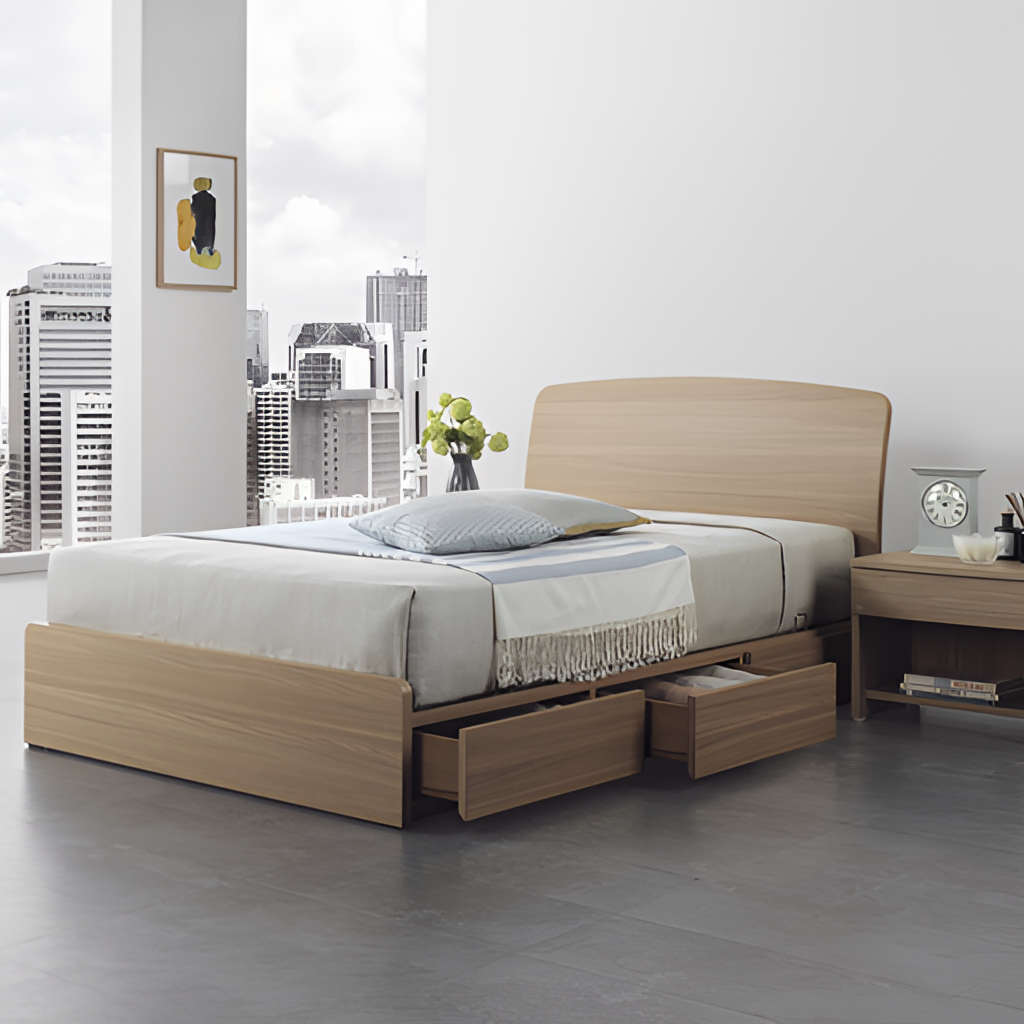
light wood wood bed, bedroom, tile flooring, with large square pattern, paint wallpaper, with solid pattern, minimalist